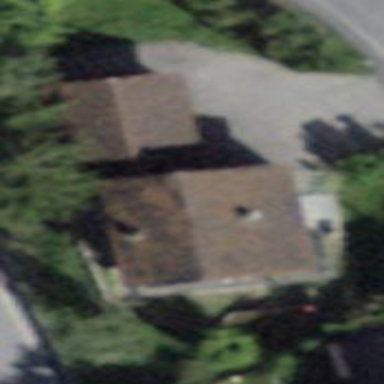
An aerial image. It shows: Simple and straightforward house.